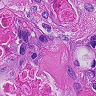
Metastatic tissue present: yes